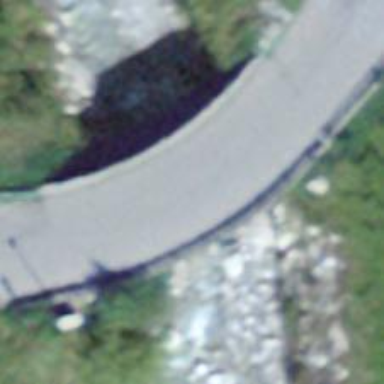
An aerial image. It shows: Unclassified road with bridge.